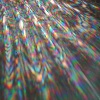
Label: sunburn